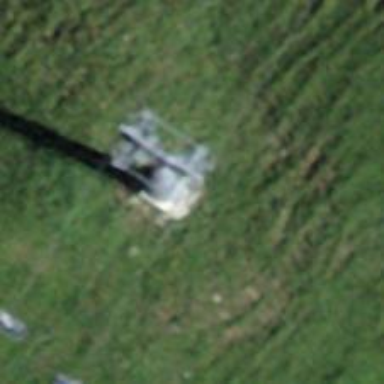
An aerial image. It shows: Pylon used for aerialway.